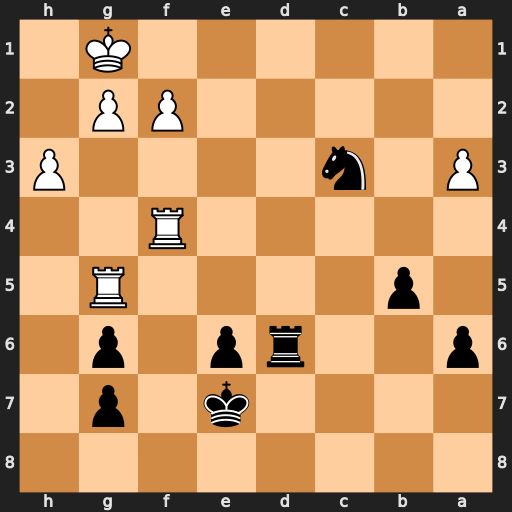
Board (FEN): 8/4k1p1/p2rp1p1/1p4R1/5R2/P1n4P/5PP1/6K1
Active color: b
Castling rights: -
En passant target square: -
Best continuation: Ne2+ Kh2 Nxf4